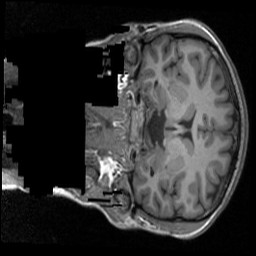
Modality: T1w
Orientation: coronal